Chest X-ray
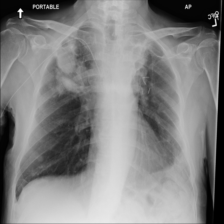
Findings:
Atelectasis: negative
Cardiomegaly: negative
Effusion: negative
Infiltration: positive
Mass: positive
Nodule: negative
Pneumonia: negative
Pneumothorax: negative
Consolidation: negative
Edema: negative
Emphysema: negative
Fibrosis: negative
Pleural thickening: negative
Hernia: negative